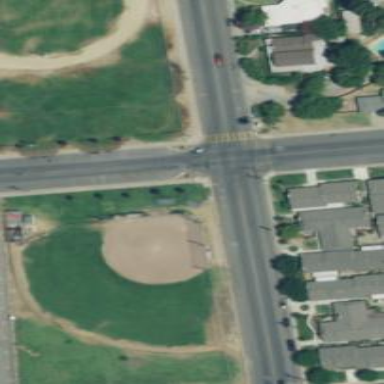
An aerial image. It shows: Softball pitch for leisure land activities.